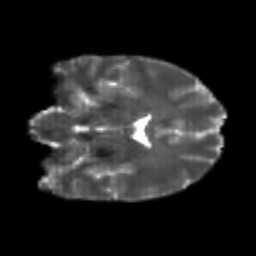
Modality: T2w
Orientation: coronal
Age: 22
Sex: female
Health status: healthy
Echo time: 0.074 s